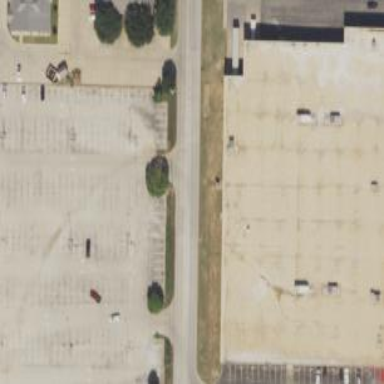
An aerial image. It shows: Department store building.